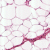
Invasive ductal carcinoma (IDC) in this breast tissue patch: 0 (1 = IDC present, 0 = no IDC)